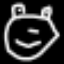
Label: frog